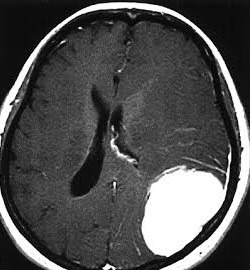
Label: meningioma